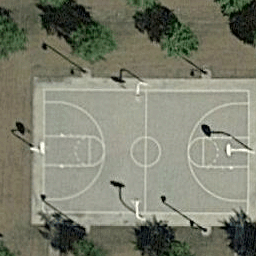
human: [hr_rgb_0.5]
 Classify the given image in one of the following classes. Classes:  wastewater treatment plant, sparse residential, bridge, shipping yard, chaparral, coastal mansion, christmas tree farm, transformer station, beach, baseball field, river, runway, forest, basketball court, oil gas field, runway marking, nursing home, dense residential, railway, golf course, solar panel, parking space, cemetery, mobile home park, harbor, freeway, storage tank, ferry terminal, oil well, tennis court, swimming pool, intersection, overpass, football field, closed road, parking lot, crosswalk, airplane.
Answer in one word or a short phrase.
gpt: basketball court